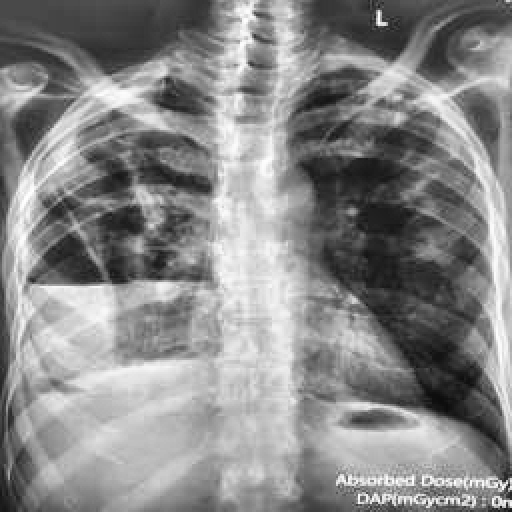
Finding: TUBERCULOSIS